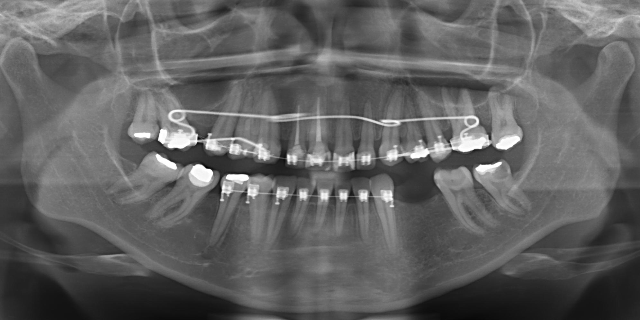
adult